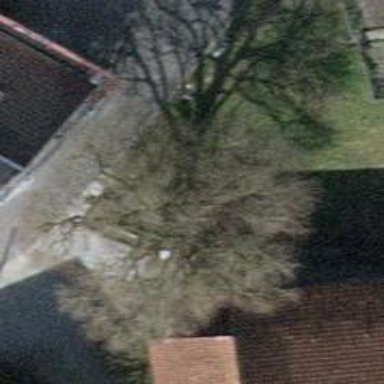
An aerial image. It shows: Beautiful tree in nature.